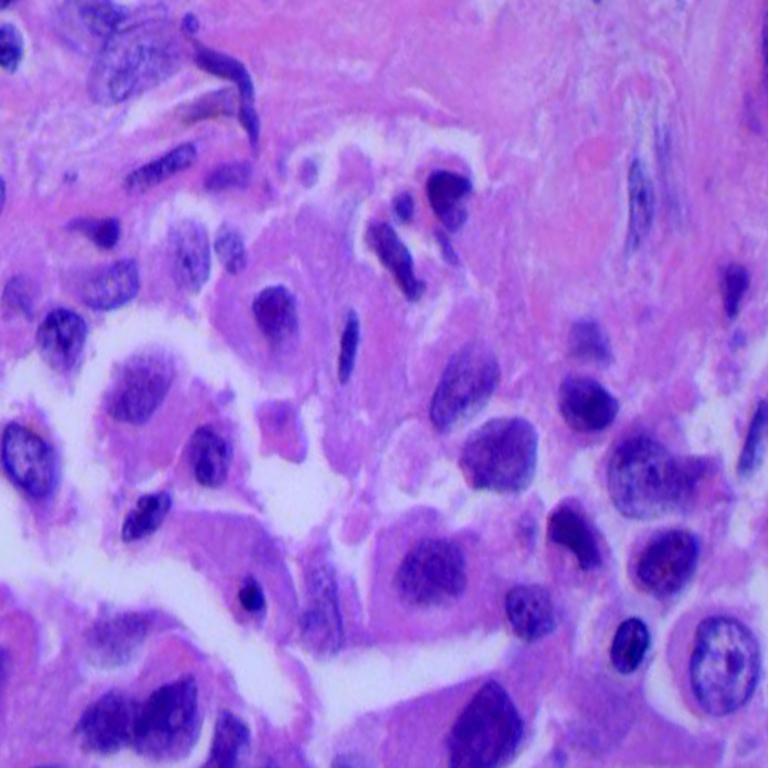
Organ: lung
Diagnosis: adenocarcinomas